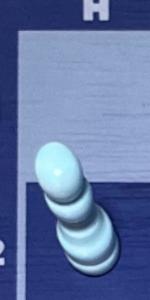
Label: Pawn_White